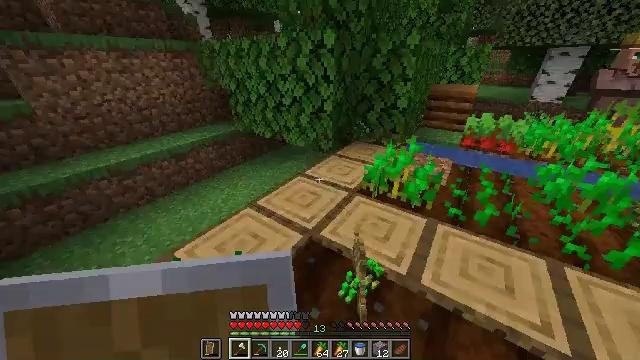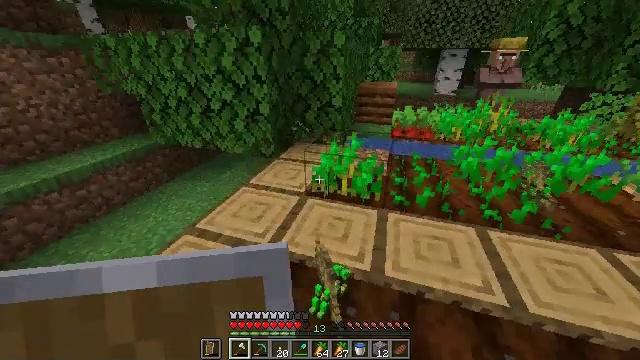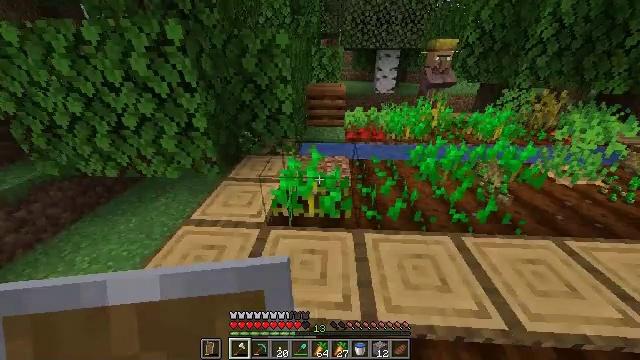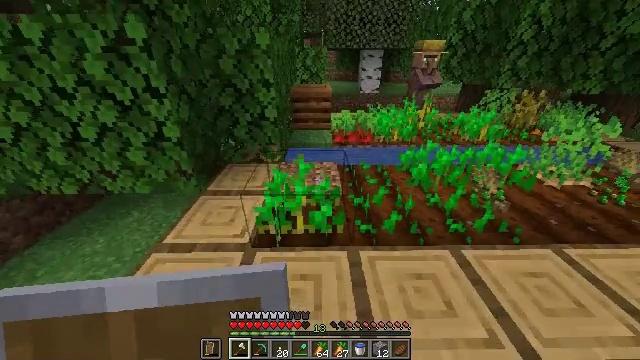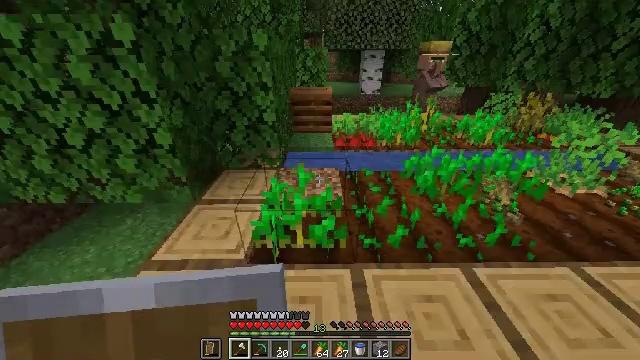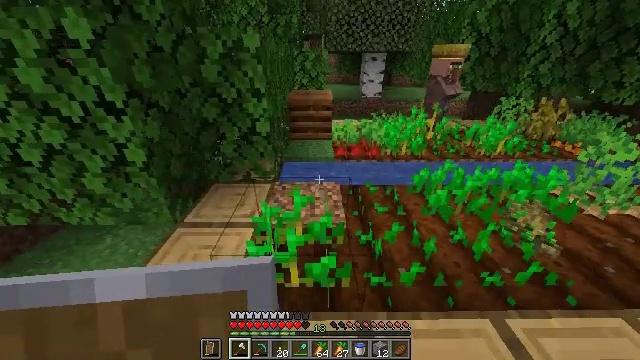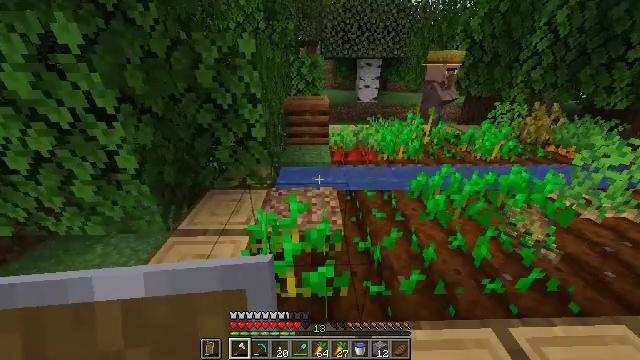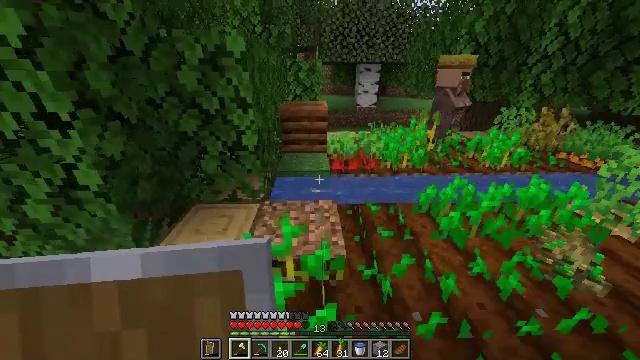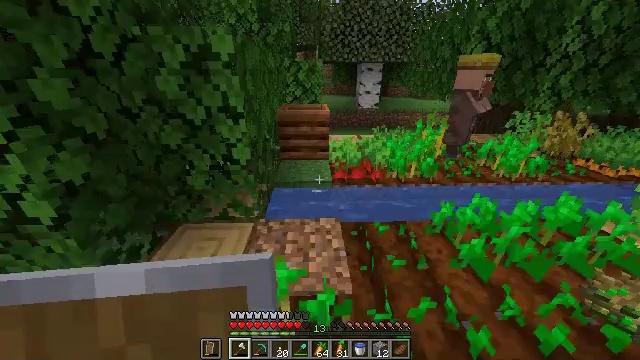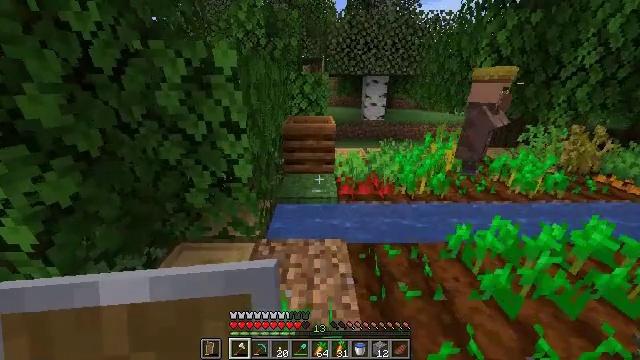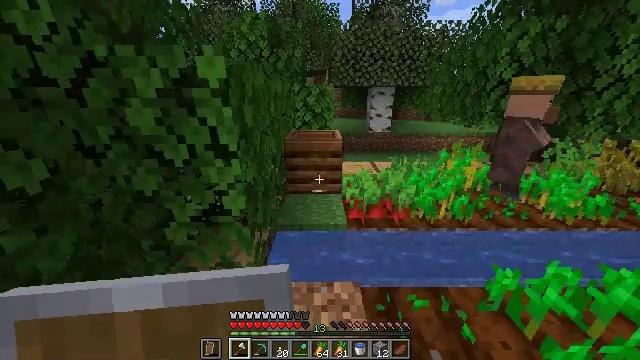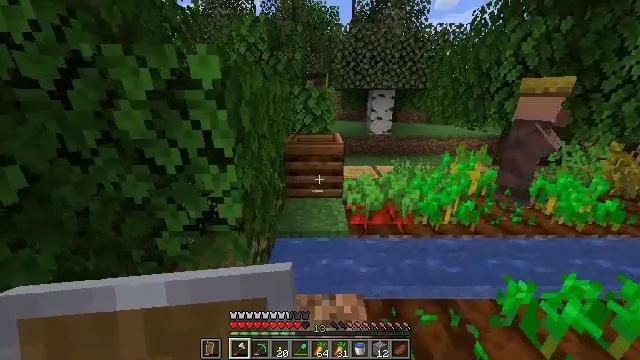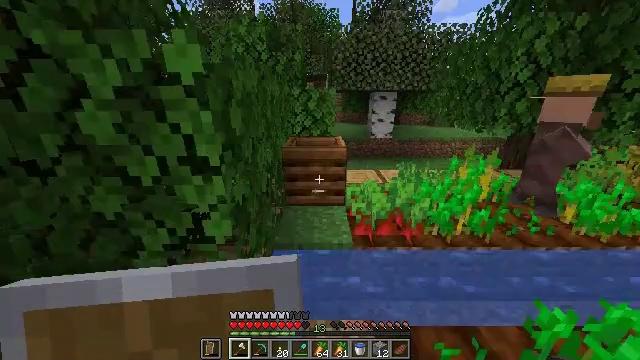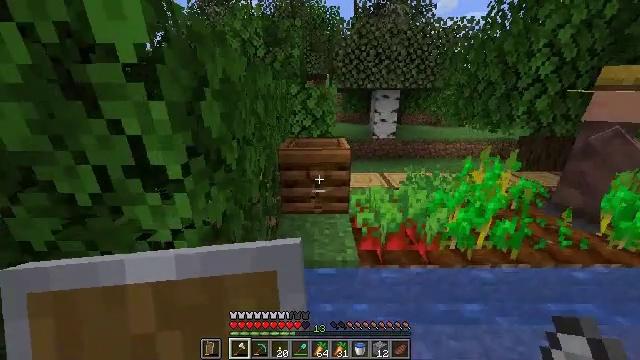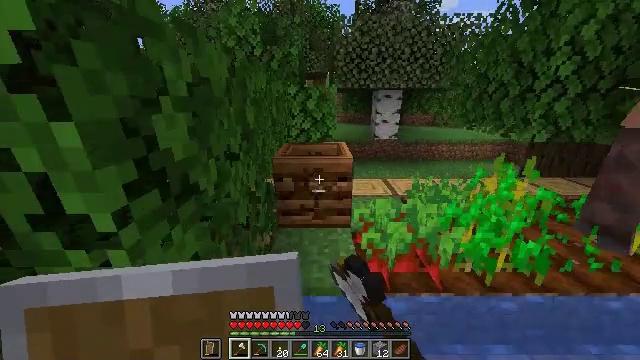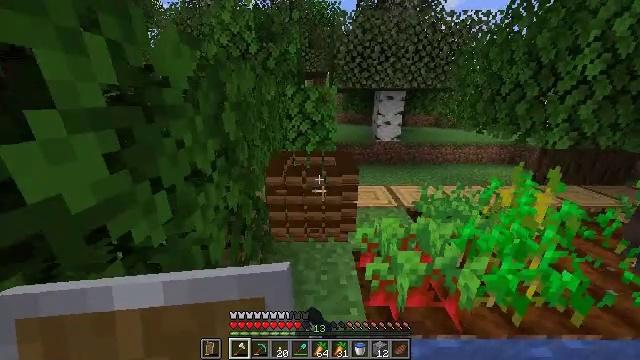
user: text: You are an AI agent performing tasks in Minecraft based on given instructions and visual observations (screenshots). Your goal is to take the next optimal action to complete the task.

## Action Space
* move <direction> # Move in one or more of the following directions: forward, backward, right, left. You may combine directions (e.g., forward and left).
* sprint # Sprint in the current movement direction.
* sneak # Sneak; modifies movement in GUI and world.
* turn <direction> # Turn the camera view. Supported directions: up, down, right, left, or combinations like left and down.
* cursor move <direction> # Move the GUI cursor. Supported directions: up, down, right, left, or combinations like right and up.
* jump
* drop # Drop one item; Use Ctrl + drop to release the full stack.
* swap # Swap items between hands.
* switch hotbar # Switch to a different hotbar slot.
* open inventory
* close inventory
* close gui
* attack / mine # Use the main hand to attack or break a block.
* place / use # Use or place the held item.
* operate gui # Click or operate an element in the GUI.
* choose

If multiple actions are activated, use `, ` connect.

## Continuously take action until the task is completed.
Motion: motion action
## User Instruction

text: Collect the composter for reuse.
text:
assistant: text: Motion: move forward, sprint, turn right
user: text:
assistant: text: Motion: move forward, sprint, turn right
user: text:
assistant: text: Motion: move forward, sprint, turn right
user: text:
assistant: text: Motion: move forward, sprint
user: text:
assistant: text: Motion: move forward, sprint
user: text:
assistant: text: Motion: move forward, sprint, turn up
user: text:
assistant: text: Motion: move forward, sprint, turn up
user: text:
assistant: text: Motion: move forward, sprint
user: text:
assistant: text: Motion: move forward, sprint, turn left and up
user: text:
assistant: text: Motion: move forward, sprint, turn up
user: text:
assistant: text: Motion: move forward, sprint
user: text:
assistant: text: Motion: move forward, sprint
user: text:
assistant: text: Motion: move forward, sprint, attack / mine
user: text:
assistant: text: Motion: move forward, sprint, attack / mine
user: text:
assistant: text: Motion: move forward, attack / mine
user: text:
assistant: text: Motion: attack / mine
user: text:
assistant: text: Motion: attack / mine
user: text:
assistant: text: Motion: attack / mine
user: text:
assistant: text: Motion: attack / mine
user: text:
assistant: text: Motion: attack / mine